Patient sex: M
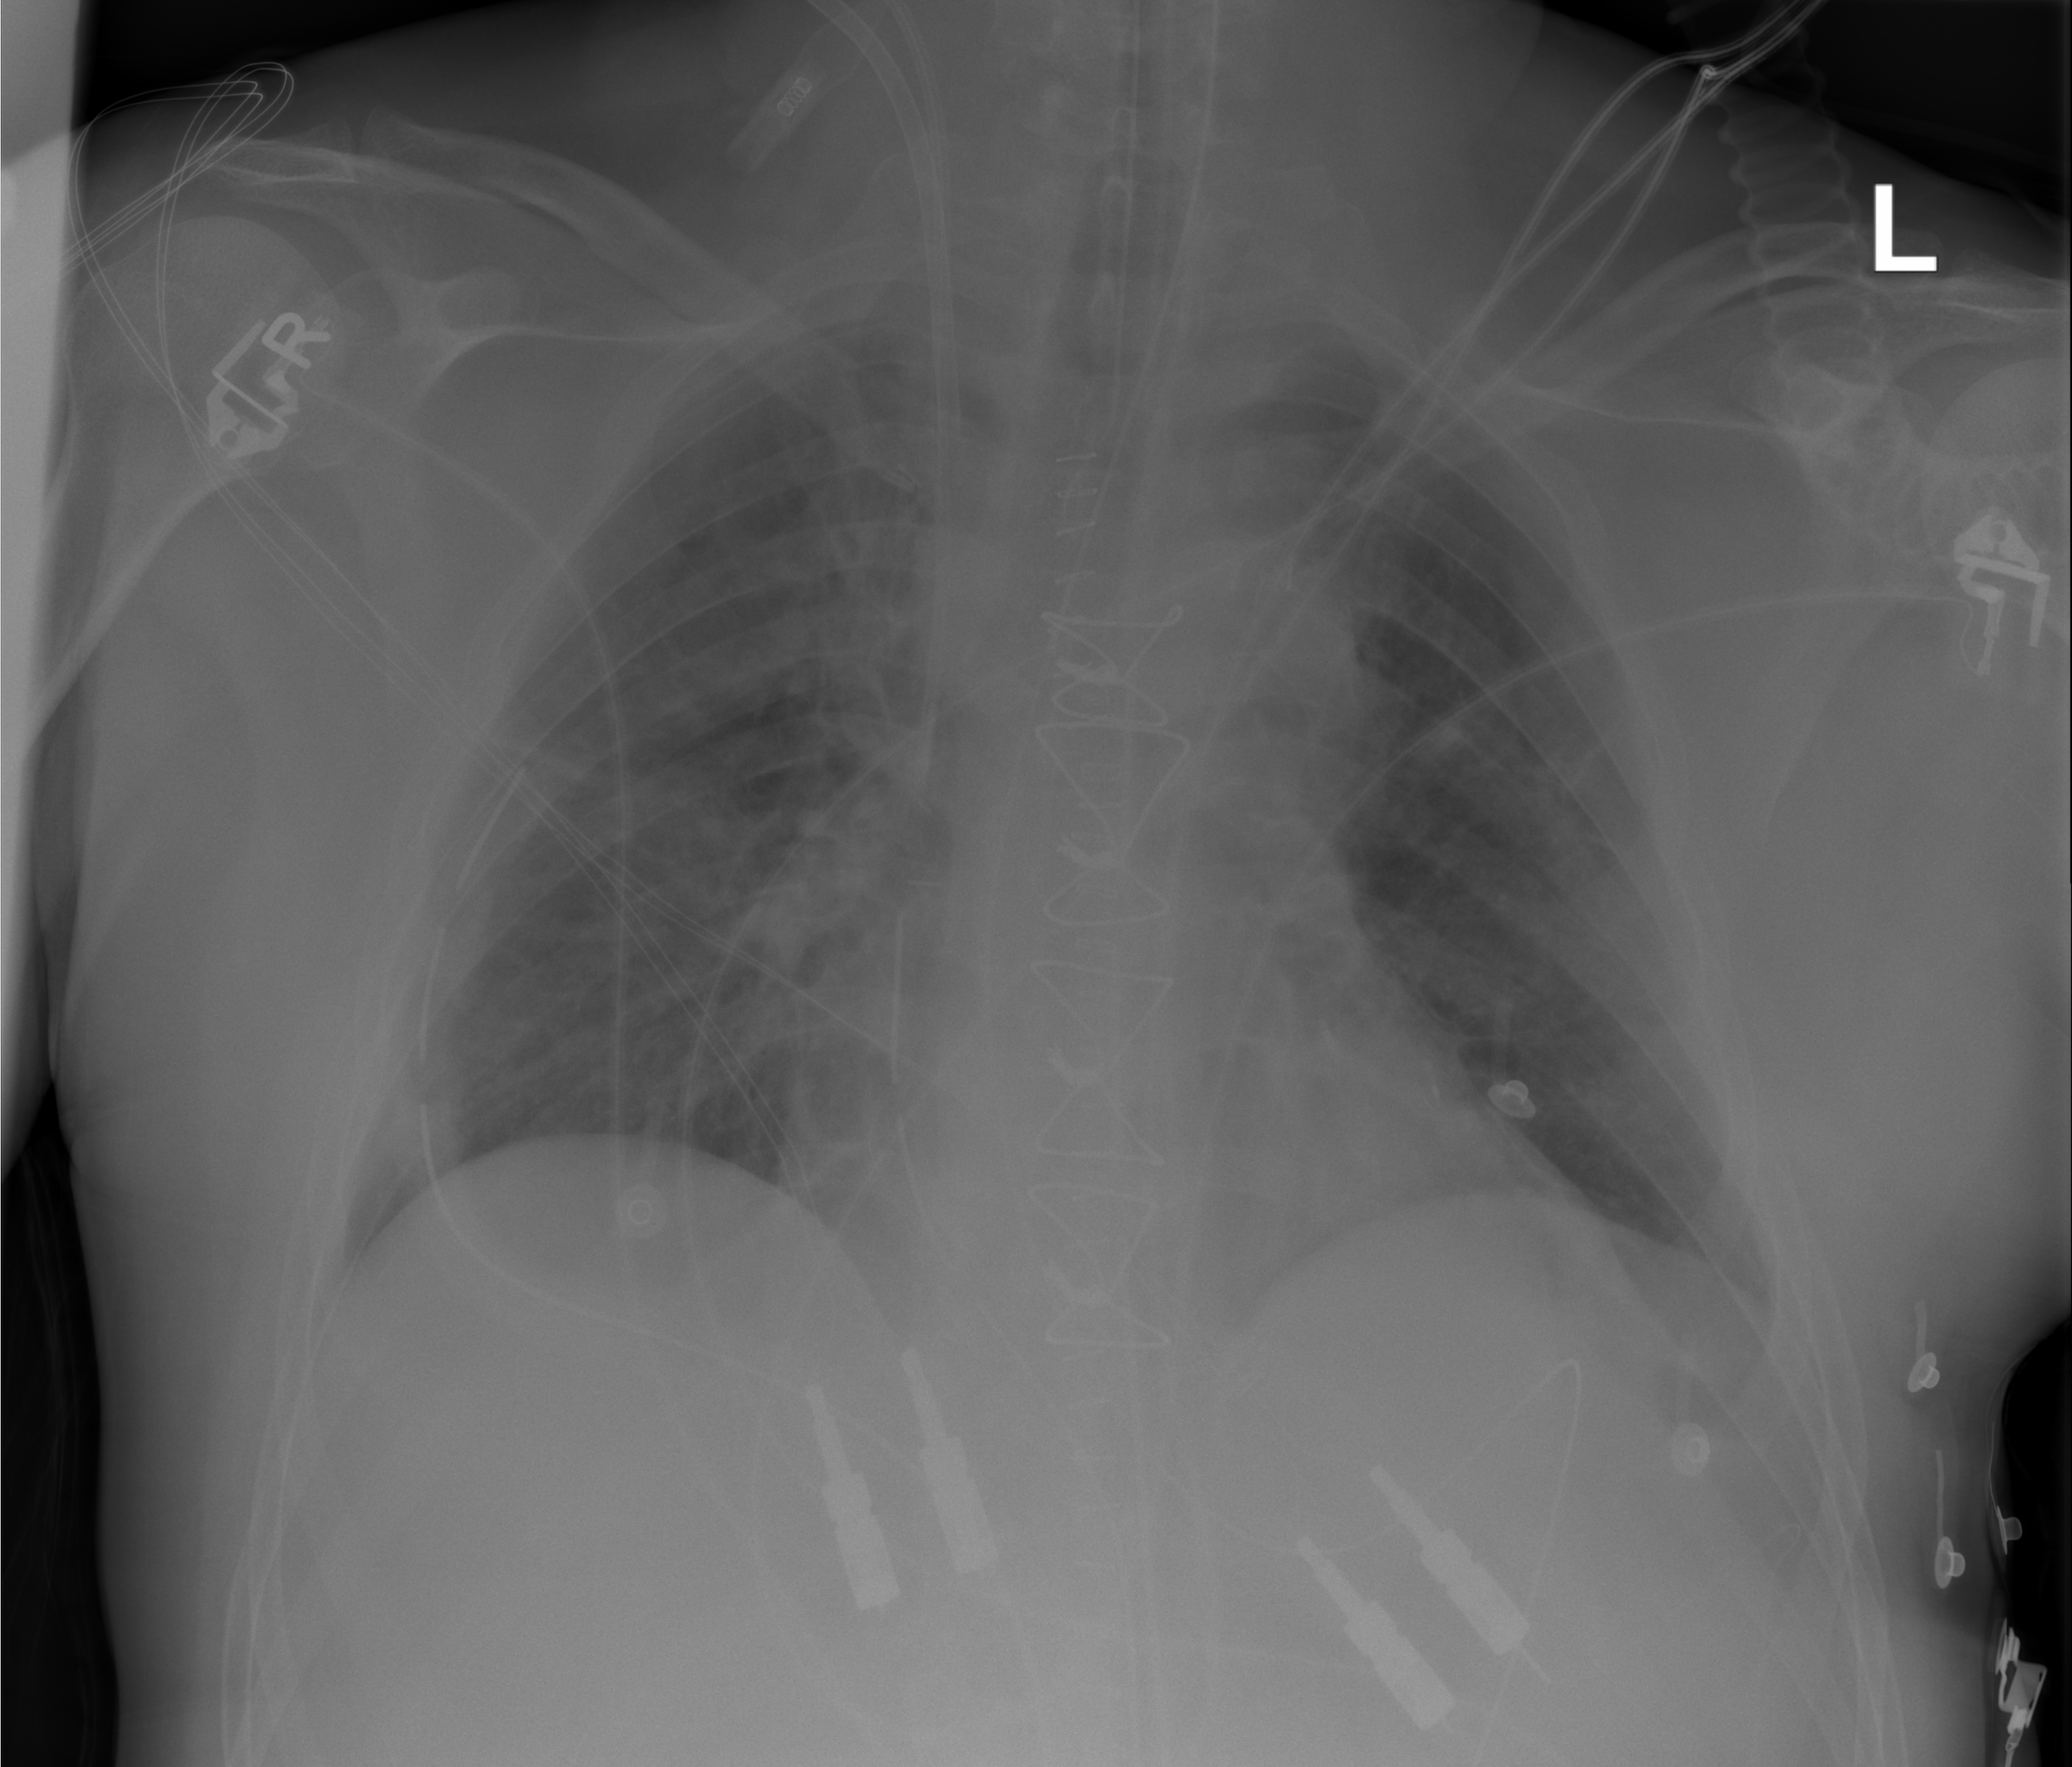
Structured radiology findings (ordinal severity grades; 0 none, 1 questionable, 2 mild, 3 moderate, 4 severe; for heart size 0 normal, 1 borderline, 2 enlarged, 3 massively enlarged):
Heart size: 0
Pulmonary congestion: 2
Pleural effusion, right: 0
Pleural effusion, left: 0
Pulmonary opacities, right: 0
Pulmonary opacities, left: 0
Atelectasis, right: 0
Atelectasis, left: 0